Question: I want to make an Advertising banner in my app. A bit like iAd's.
I was going to make it by having a UIImage on the view then assigning the banner image. I would then add a touch gesture so the user could click it and go to another view in my app. I Know That I can do this on one view quite easily but I want this to be on most views in the app. Whats the best way for adding the banner to more than one view with out writing the same code more that once?
The below design shows the sort of banner im after.
Thanks

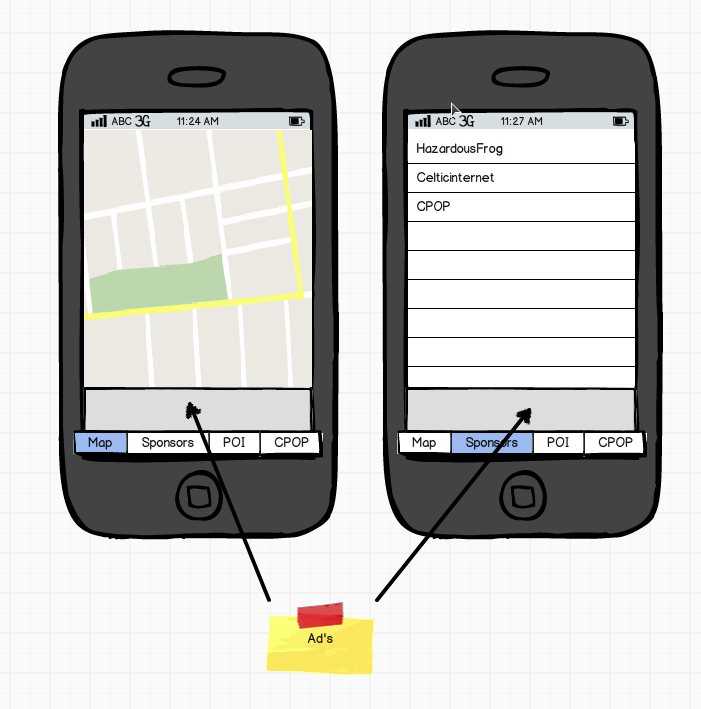
Answer: You can Create a UIView Class and call it BannerView for instance.
// in the bannerView.h
'''
#import <UIKit/UIKit.h>
@interface BannerView : UIView{
UIImageView* bannerImage;
}
@property(nonatomic,retain) UIImageView* bannerImage;
@end
'''
//in the bannerView.m
'''
#import "BannerView.h"
@implementation BannerView
@synthesize bannerImage;
- (id)initWithFrame:(CGRect)frame
{
self = [super initWithFrame:frame];
if (self) {
// Initialization code
}
return self;
}
// Only override drawRect: if you perform custom drawing.
// An empty implementation adversely affects performance during animation.
- (void)drawRect:(CGRect)rect
{
// Drawing code
bannerImage=[[UIImageView alloc]initWithImage:[UIImage imageNamed:@"banner-image.png"]];
bannerImage.frame=CGRectMake(0, 0, 320, 100);
[self addSubview:bannerImage];
// add a uibutton on top of the uiimageview and assign an action for it
// better than creating an action recogniser
UIButton* actionButton=[UIButton buttonWithType:UIButtonTypeCustom];
actionButton.frame=CGRectMake(0, 0, 320, 100);
[actionButton addTarget:self action:@selector(yourAction) forControlEvents:UIControlEventTouchUpInside];
[self addSubview:actionButton];
}
-(void) yourAction{
// do what ever here like going to an other uiviewController as you mentionned
}
@end
'''
Now you can call this view from any View Controller this way
'''
BannerView* banner=[[BannerView alloc] initWithFrame:CGRectMake(0, 300, 320, 100)];
[self.view addSubview:banner];
'''